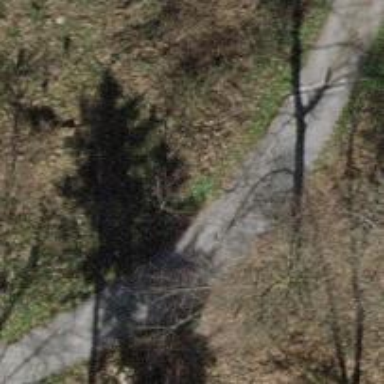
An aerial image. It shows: Gravel track with grade3 tracktype.